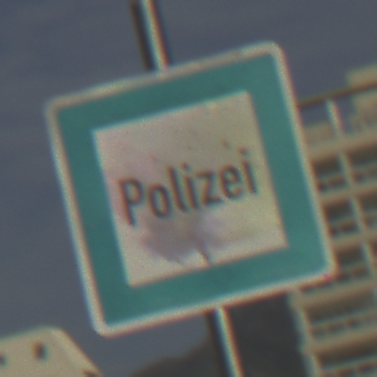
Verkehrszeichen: Polizei
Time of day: MorningAfternoon
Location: Outdoor (Suburban)
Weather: PartlyCloudy
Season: NotSpecified
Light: Natural